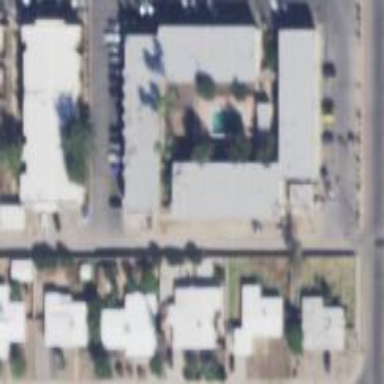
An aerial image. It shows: View of apartment building.